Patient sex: M
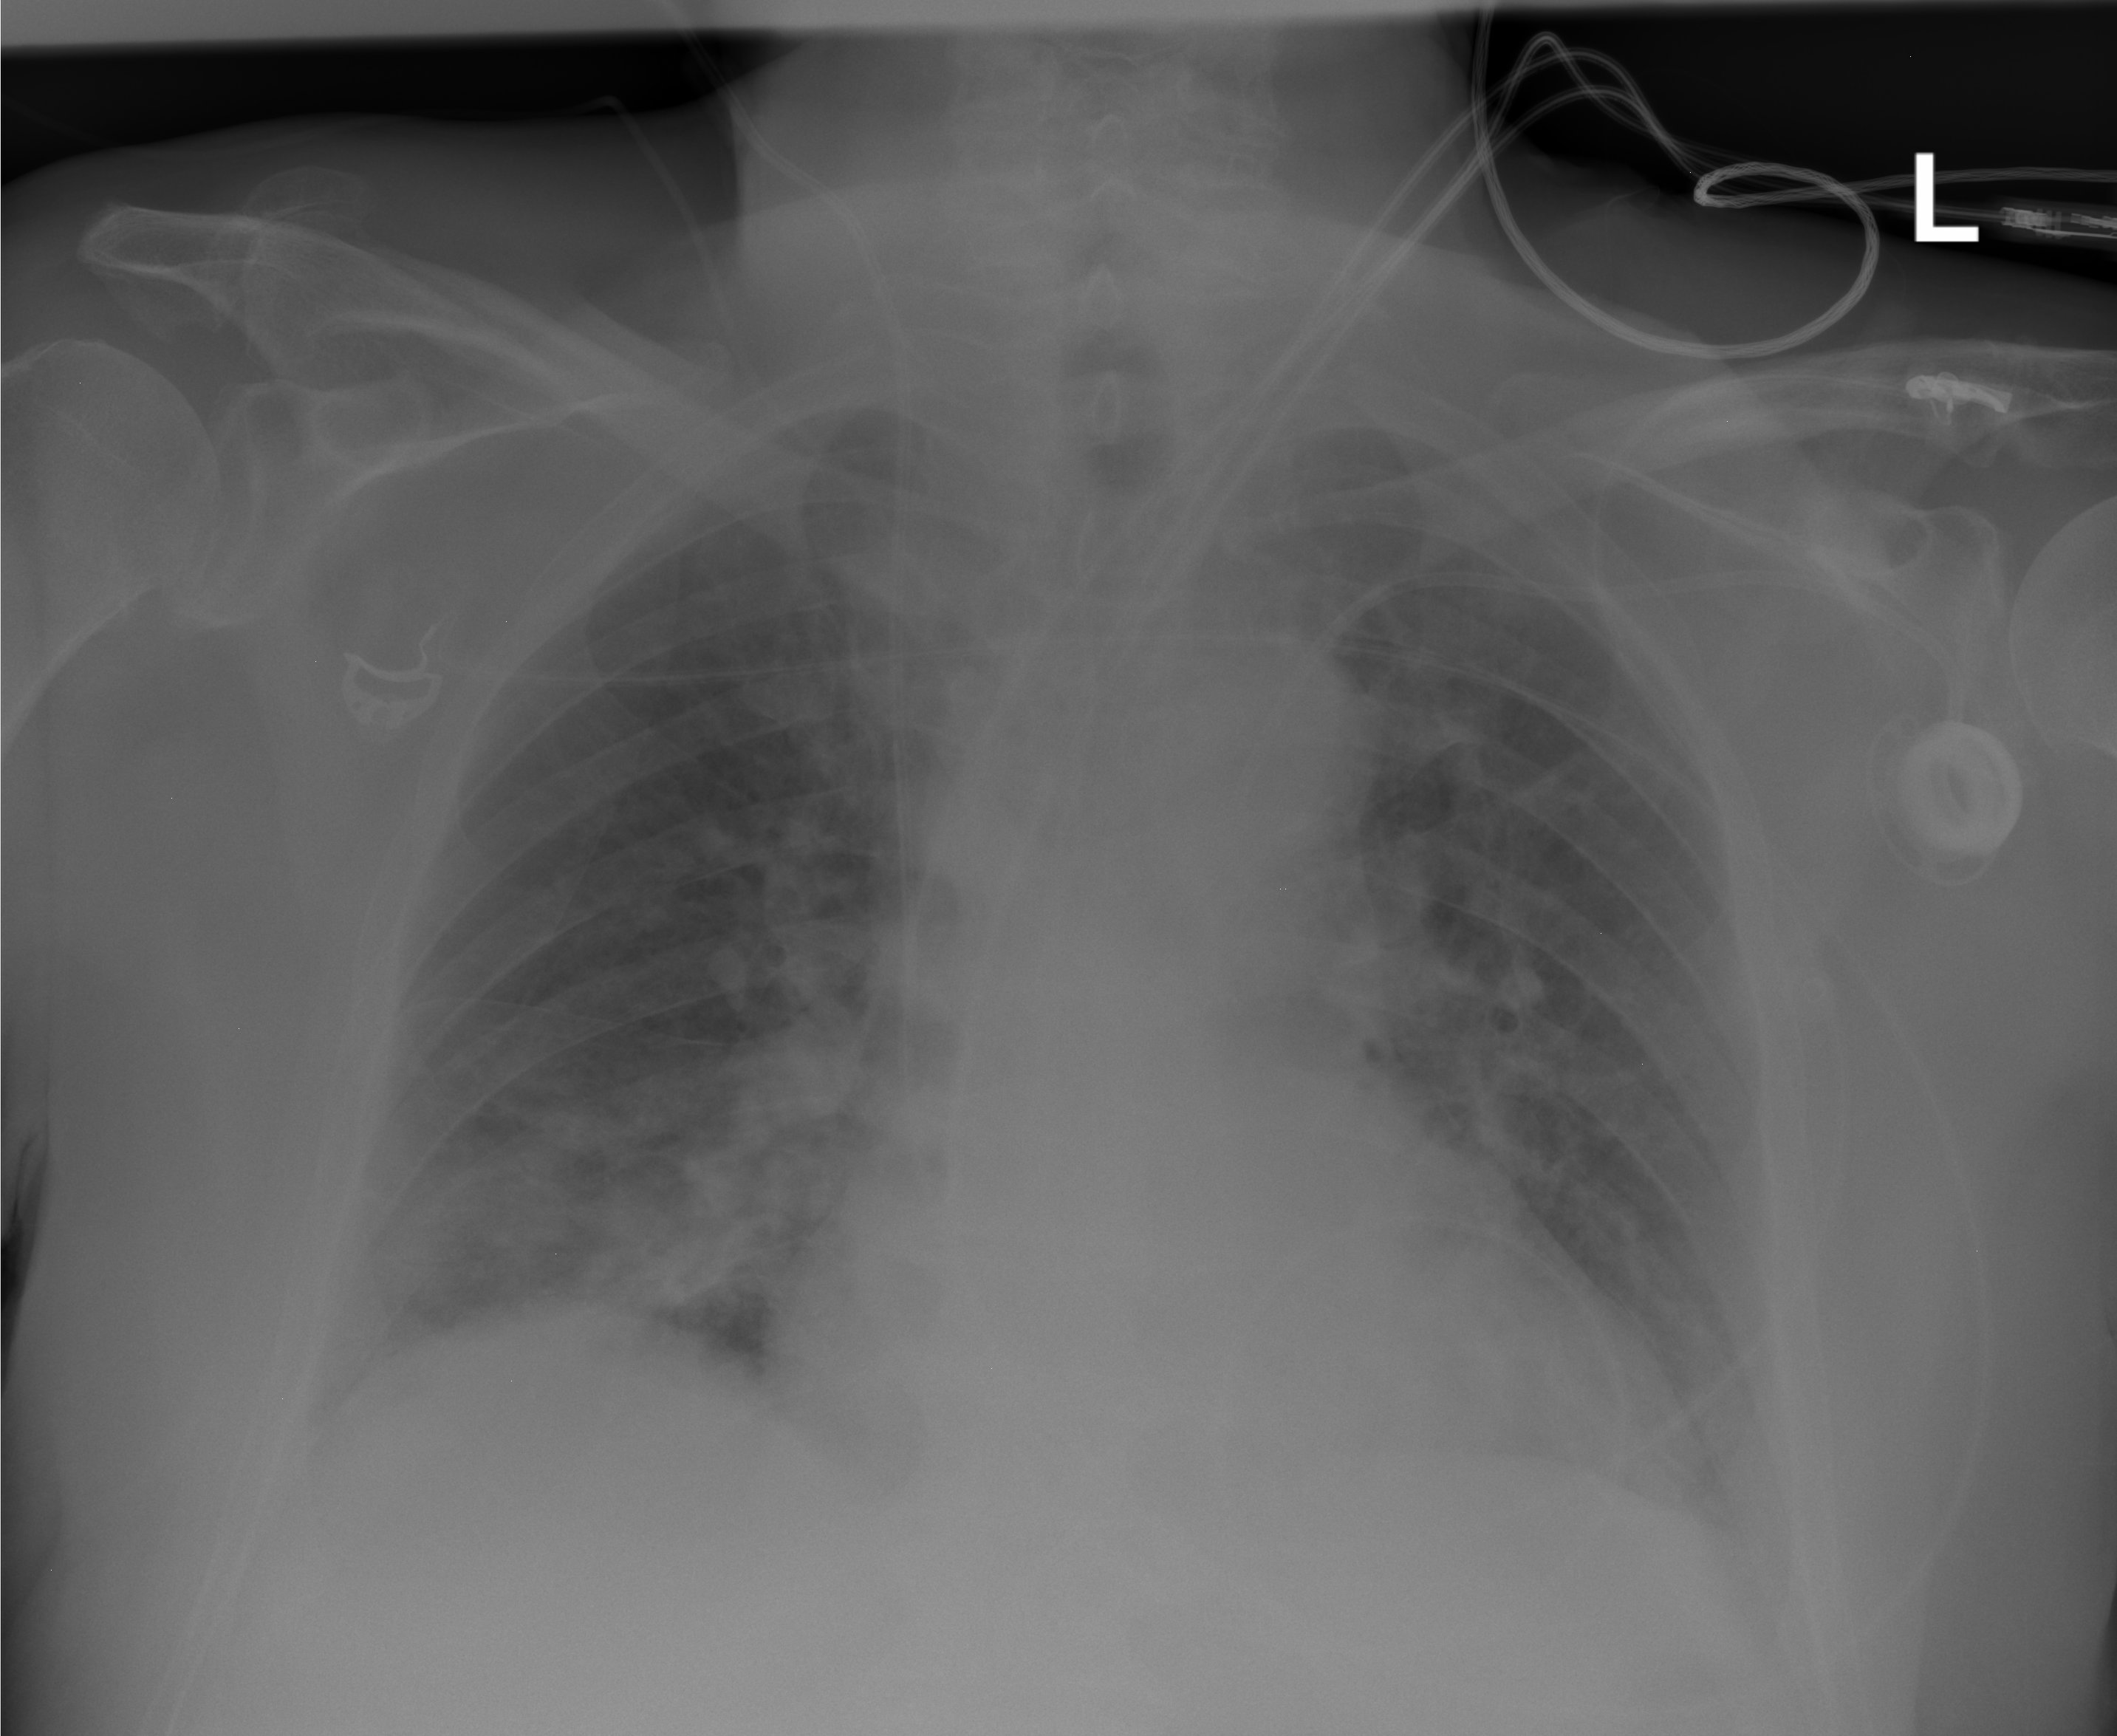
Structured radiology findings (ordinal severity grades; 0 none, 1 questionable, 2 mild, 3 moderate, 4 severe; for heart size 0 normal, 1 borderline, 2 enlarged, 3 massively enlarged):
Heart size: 1
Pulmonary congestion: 1
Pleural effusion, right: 1
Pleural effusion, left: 0
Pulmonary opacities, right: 2
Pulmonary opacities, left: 0
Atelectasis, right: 2
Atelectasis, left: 0